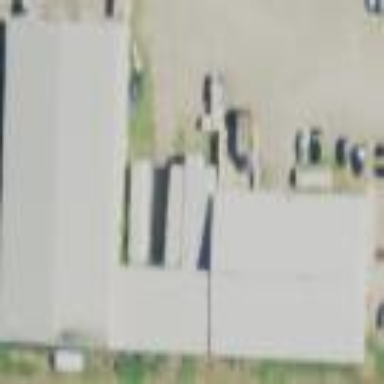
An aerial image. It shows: Commercial building that serves as recycling center.